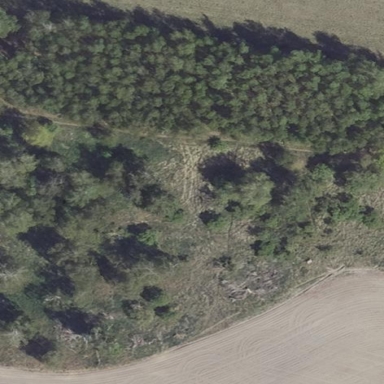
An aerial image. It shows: Forest area.